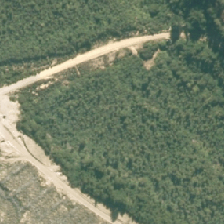
Land cover: manuka_kanuka